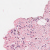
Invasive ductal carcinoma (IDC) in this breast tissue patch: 0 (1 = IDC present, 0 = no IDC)